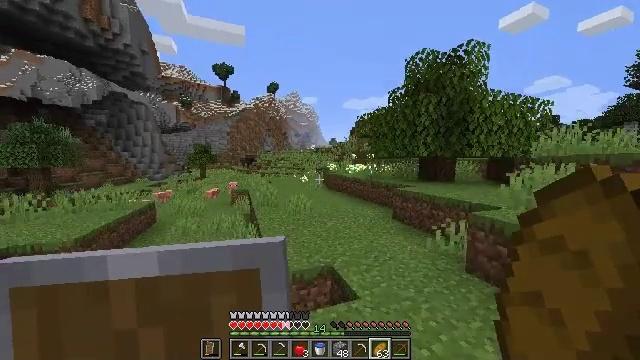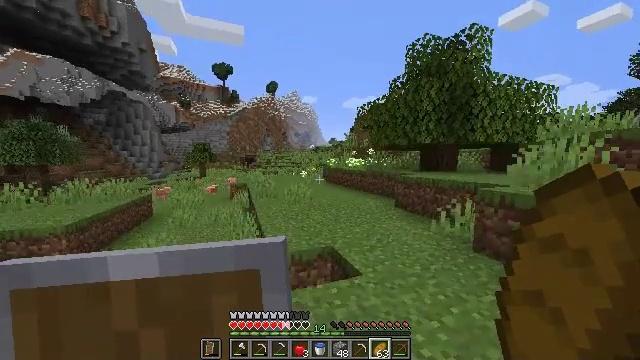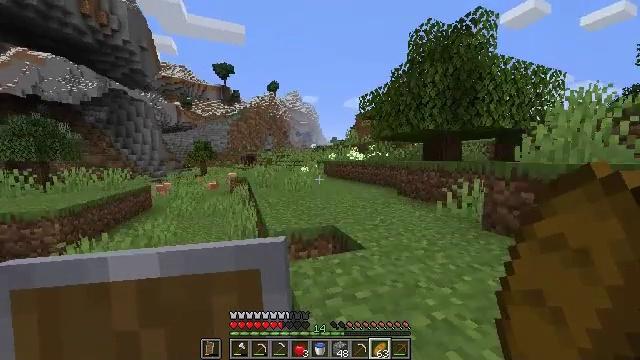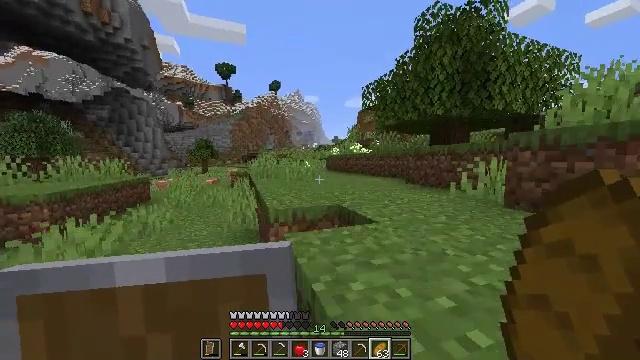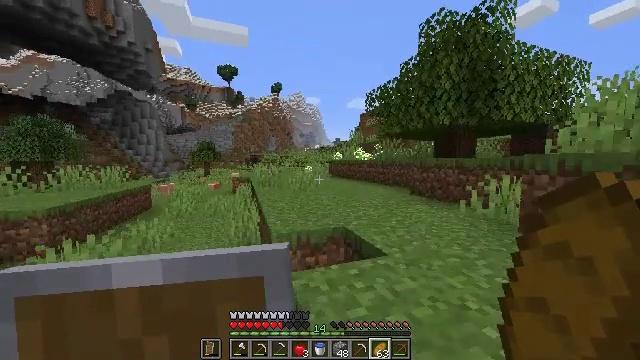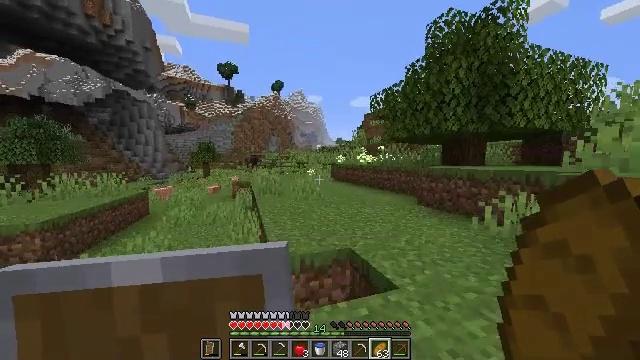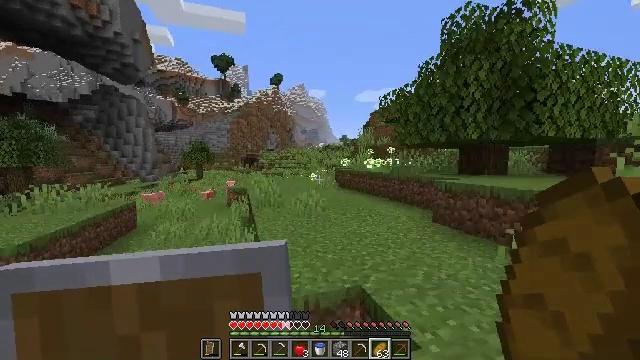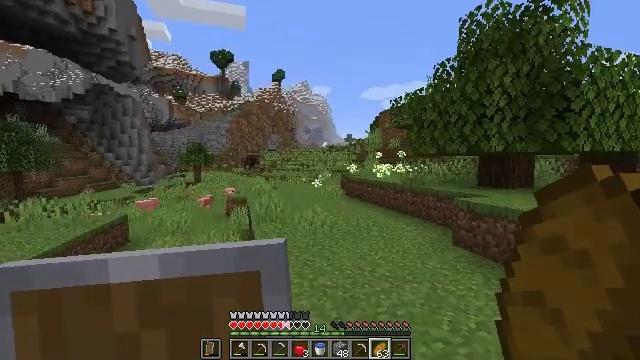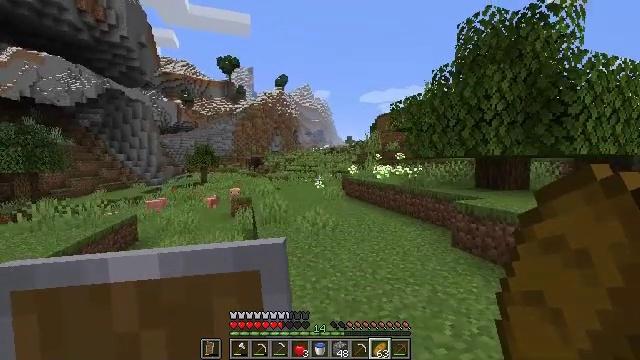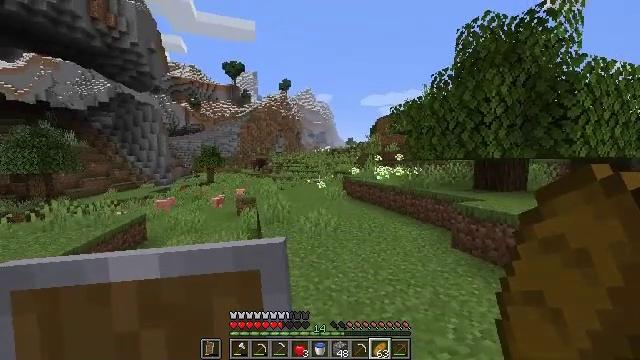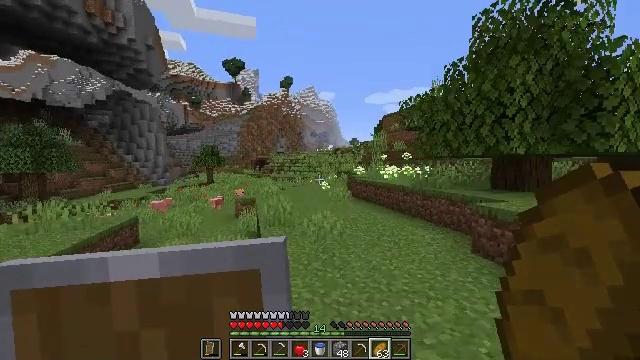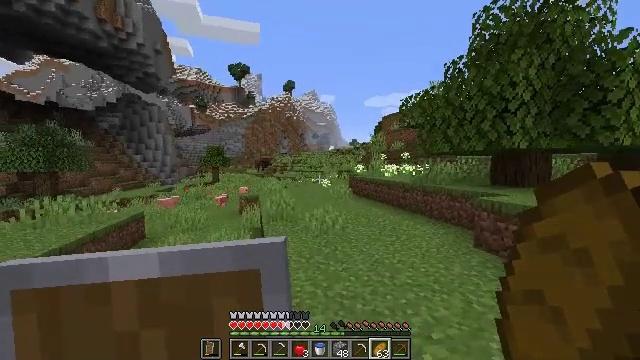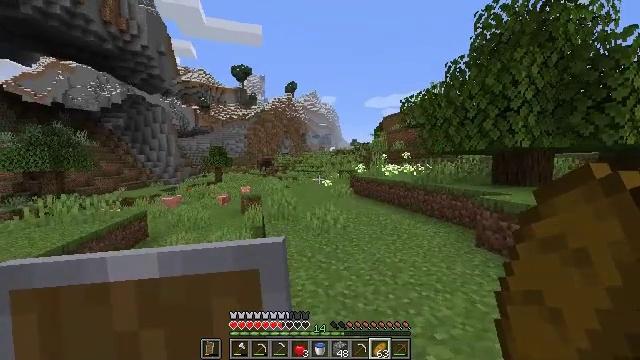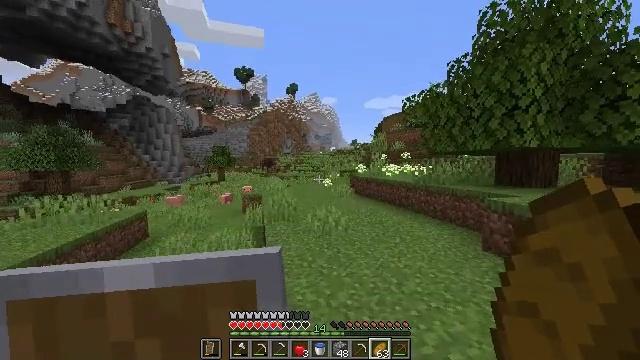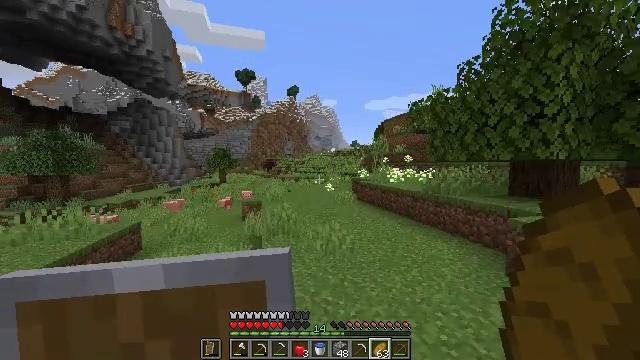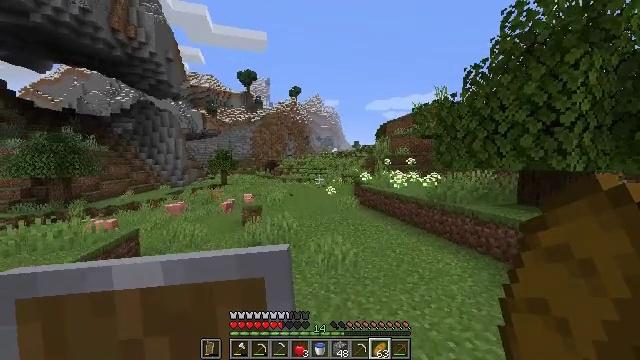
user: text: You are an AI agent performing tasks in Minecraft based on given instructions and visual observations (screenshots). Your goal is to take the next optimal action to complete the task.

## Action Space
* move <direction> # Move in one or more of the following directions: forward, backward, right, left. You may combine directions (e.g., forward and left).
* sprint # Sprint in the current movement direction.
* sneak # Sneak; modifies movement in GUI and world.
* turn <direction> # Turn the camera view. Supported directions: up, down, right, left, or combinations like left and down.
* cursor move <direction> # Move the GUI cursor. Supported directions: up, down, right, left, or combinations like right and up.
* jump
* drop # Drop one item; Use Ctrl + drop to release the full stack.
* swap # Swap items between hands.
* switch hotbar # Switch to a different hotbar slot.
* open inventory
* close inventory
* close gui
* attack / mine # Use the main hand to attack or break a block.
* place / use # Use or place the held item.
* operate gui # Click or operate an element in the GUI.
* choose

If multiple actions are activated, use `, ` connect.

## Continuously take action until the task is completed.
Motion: motion action
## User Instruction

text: Mine a hay block from the field.
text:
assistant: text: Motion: move forward, sprint, jump
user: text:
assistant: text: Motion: move forward, sprint, jump
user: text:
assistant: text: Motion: move forward, sprint, jump
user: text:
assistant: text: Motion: move forward, sprint, jump
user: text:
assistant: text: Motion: move forward, sprint, jump
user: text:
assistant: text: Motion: move forward, sprint, jump
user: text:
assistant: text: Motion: move forward, sprint, jump
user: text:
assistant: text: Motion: move forward, sprint, jump
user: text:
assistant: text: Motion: move forward, sprint, jump
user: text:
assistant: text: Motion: move forward, sprint, jump
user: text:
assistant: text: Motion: move forward, sprint, jump
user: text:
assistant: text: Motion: move forward, sprint, jump
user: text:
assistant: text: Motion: move forward, sprint, jump
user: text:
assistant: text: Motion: move forward, sprint, jump
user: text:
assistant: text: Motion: move forward, sprint, jump
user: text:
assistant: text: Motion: move forward, sprint, jump
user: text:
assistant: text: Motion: move forward, sprint, jump
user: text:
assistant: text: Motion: move forward, sprint, jump
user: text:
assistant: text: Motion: move forward, sprint, jump
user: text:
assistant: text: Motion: move forward, sprint, jump
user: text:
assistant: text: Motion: move forward, sprint, jump
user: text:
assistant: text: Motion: move forward, sprint, jump
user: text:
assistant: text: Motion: move forward, sprint, jump
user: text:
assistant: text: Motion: move forward, sprint, jump
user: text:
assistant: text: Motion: move forward, sprint, jump
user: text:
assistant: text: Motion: move forward, sprint, jump
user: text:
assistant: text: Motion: move forward, sprint, jump
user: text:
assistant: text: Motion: move forward, sprint, jump
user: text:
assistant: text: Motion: move forward, sprint, jump
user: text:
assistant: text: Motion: move forward, sprint, turn right, jump